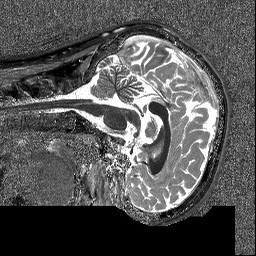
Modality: T1map
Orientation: sagittal
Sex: male